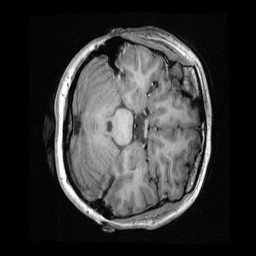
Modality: T1w
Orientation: axial
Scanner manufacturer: ge
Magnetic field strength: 3 T
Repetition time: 0.00722 s
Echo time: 0.002572 s